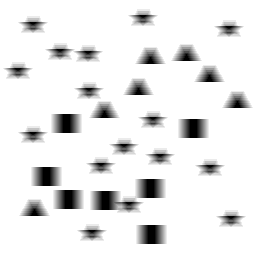
Squares: 7
Triangles: 7
Stars: 16
Total shapes: 30